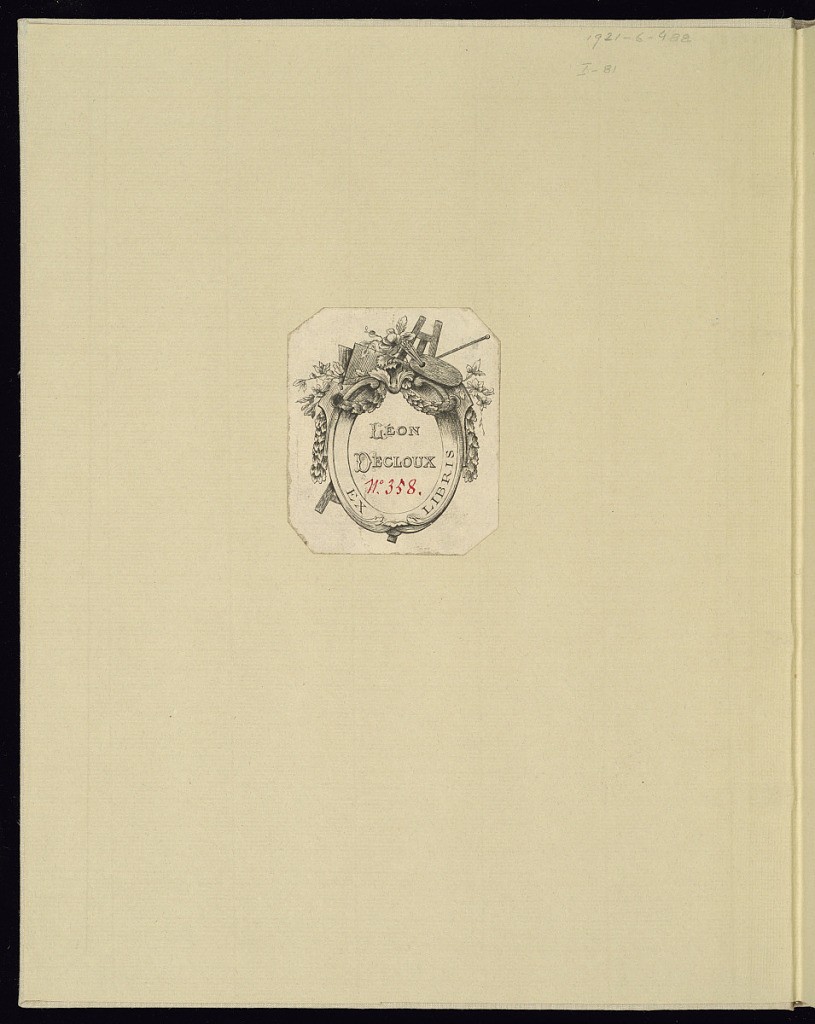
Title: Album of Balustrade (Rail) Designs
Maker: Gabriel Bonthomme, France, active ca. 1775
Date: ca. 1775
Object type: Album
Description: Album featuring two series of wrought iron balcony balustrade (rail) designs by Gabriel Bonthomme. The designs feature scrolling leaves, c-scrolls, s-scrolls, meandering (Greek-keys) bands, beads, and diaper patterns. Some of the plates are signed.